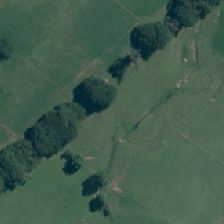
Land cover: deciduous_hardwood